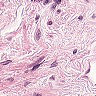
Metastatic tissue present: no